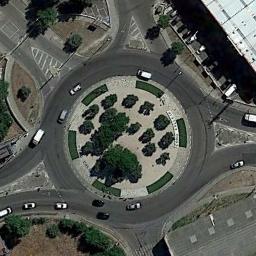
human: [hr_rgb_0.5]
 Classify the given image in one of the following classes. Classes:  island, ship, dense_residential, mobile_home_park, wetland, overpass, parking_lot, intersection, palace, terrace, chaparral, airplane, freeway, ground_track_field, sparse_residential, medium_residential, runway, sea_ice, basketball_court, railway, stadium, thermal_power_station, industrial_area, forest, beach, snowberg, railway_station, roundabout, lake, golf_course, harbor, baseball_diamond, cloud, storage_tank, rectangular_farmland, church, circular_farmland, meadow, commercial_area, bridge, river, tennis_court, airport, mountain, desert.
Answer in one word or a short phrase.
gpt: roundabout